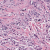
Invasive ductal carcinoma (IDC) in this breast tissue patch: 1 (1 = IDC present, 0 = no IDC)